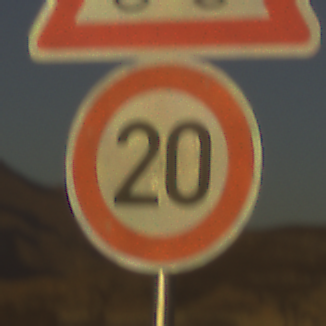
Verkehrszeichen: Geschwindigkeit20
Zusatzzeichen oben: RadverkehrRechts
Umgebung: Outdoor, Nature
Tageszeit: SunriseSunset
Wetter: Clear
Licht: Natural
Jahreszeit: NotSpecified
Kontrast: HighContrast